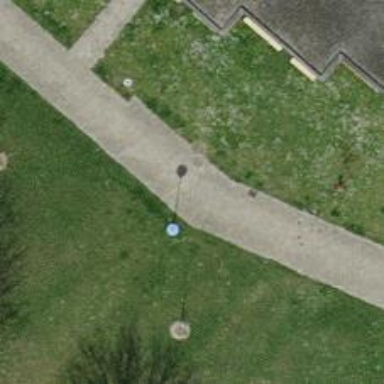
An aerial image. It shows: Footway made of paving stones.